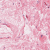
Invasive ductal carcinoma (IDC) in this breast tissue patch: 0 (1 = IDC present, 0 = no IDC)